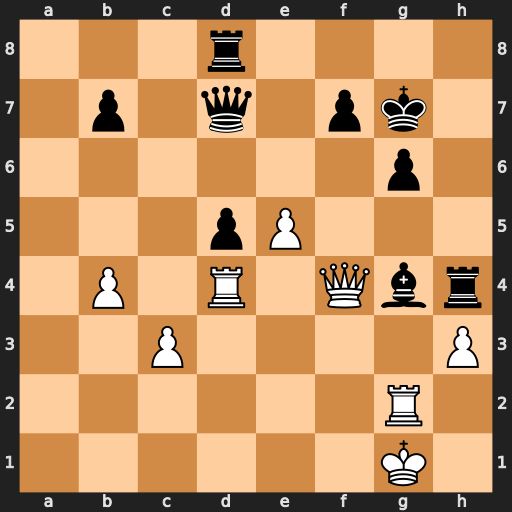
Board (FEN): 3r4/1p1q1pk1/6p1/3pP3/1P1R1Qbr/2P4P/6R1/6K1
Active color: w
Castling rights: -
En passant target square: -
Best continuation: Qf6+ Kf8 Qxh4